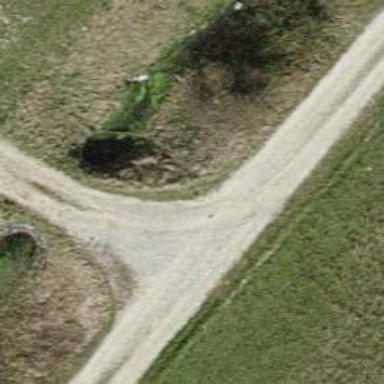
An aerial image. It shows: Pebblestone track with grade4 tracktype.